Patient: sex F, age 53
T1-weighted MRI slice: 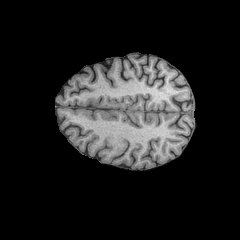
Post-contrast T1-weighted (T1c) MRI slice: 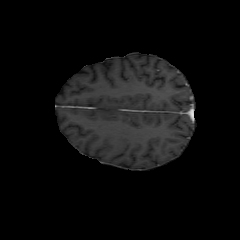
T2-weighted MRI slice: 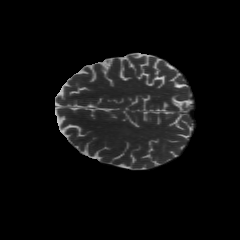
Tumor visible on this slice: no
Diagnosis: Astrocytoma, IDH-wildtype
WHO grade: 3